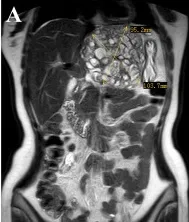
Images. (taken on 2023-07-19) indicate multiple masses in the pelvic, and ,abdominal, with the largest located in the hepatogastric space.
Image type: radiology (mri)